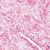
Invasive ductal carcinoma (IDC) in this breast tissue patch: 0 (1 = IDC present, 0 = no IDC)